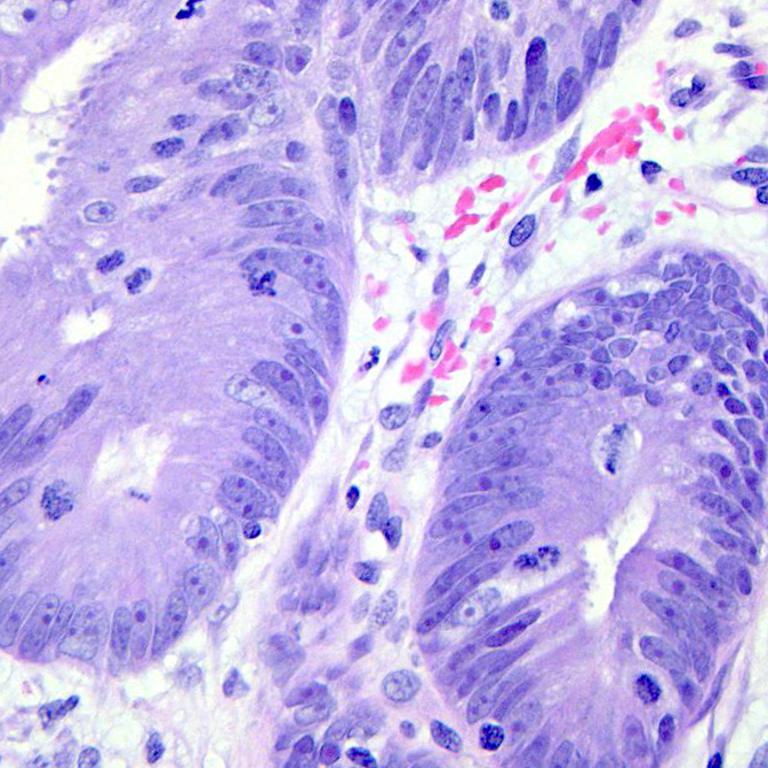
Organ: colon
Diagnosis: adenocarcinomas